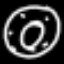
Label: donut